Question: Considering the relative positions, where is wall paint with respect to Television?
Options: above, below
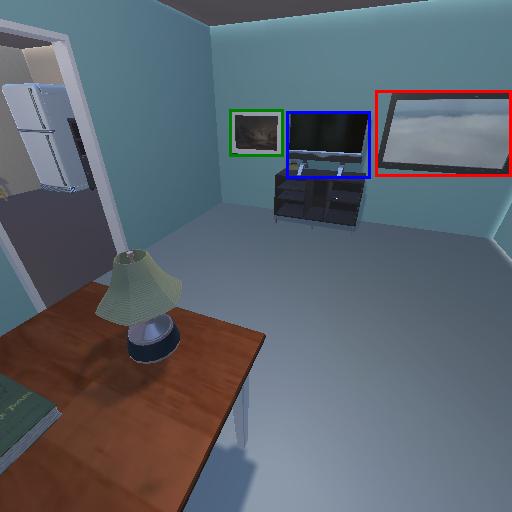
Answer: above